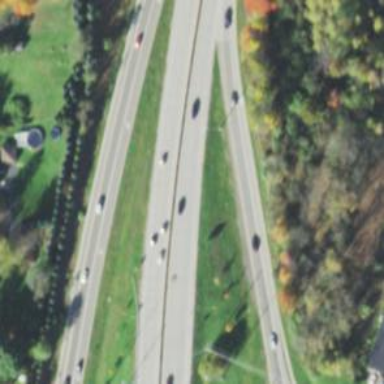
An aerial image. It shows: Asphalt road classified as primary highway with expressway characteristics.